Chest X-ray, PA view. Patient: 23 years old, sex F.
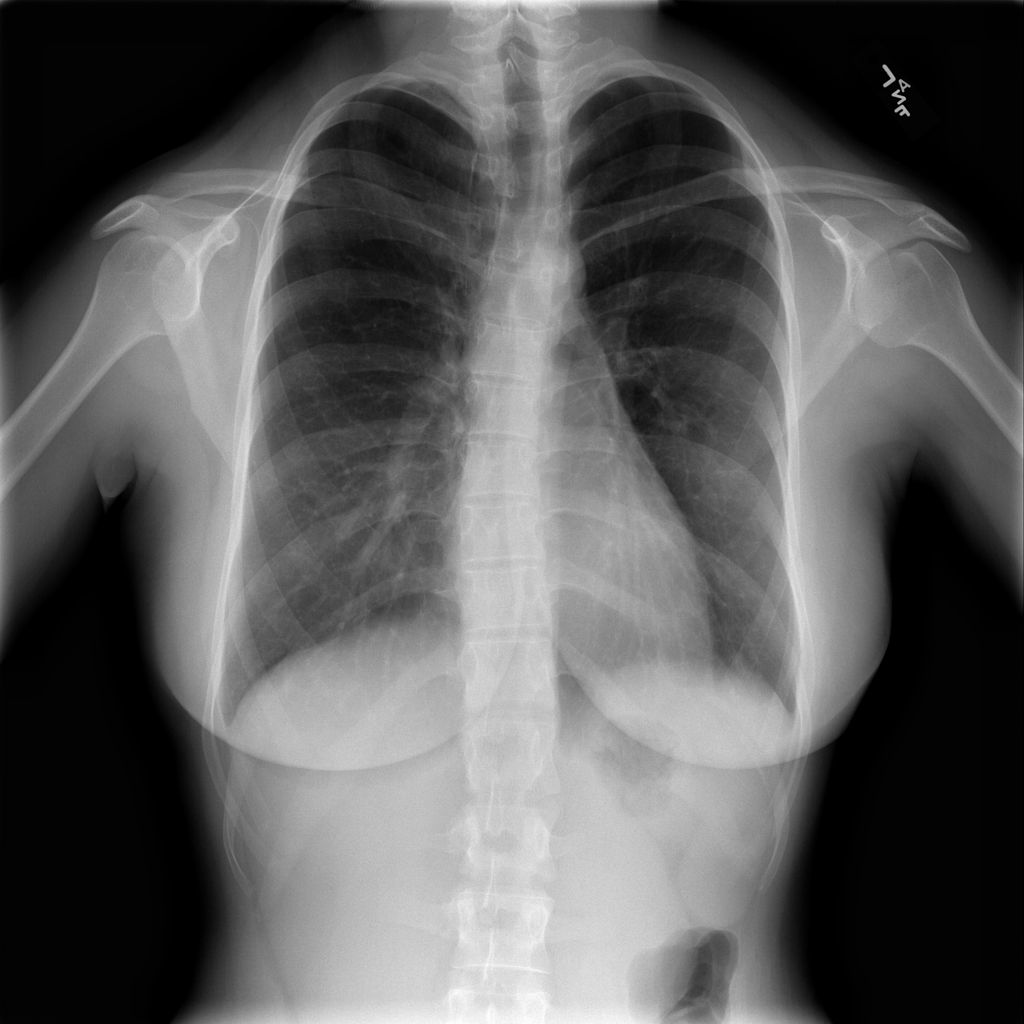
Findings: No Finding